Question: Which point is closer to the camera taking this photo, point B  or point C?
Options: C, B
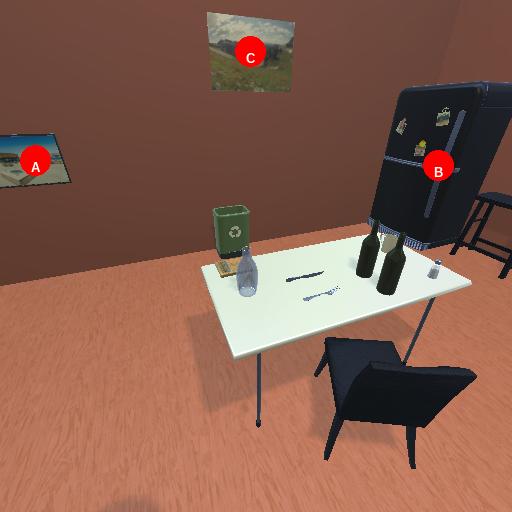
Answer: C